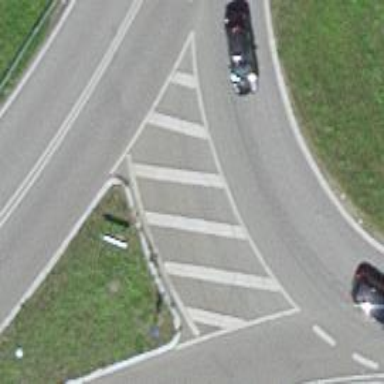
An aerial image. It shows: Primary highway with asphalt surface leading to roundabout.